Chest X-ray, AP view. Patient: 30 years old, sex M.
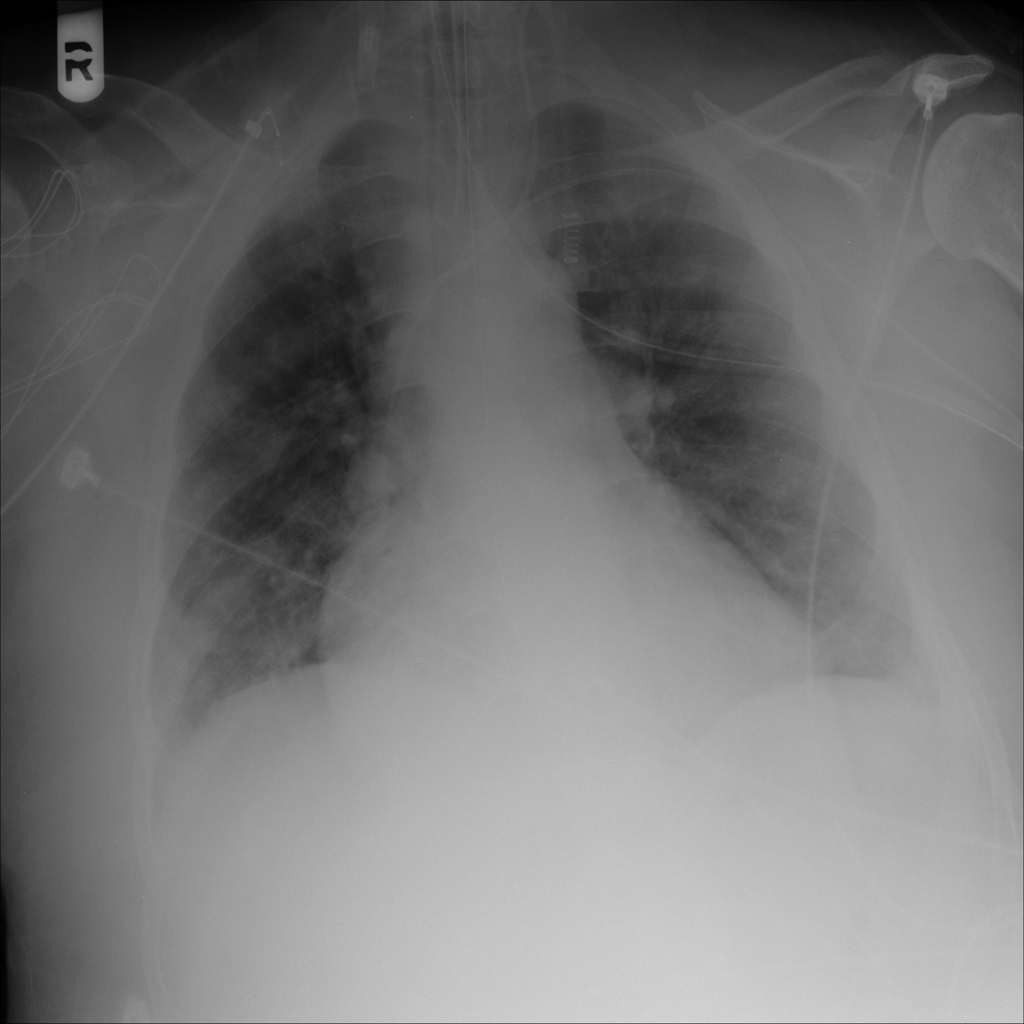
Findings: No Finding